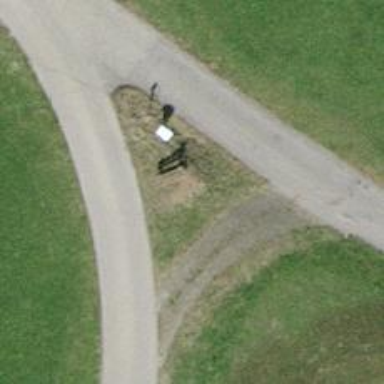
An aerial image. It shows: Bench for seating.